Question: My code:
'''
if (msg.startsWith(prefix + 'DM')) {
message.delete()
if (message.channel instanceof Discord.DMChannel);
else if (!message.member.roles.some(r => ["ugc-mod"] + ["ugc-admin"] + ["ugc-manager"].includes(r.name))) return message.reply("❌ Sorry, you don't have permissions to use this!");
var member = message.mentions.members.first();
if (!member)
return message.reply("❌ Please mention a valid member of this server");
var dmMessage = args.join(' ');
var embedhelpmember = new Discord.RichEmbed()
.setTitle("Message:")
.addField('Server:', message.guild.name)
.addField("Message:", "'" + dmMessage + "'")
.addField("From:", message.author);
member.send(embedhelpmember);
message.delete();
}
'''
What I get when I do the dm commandtries
The bot trys do mention the user that it is sending the dm to, how would i make it so it does not mention the user at all?
Thanks.
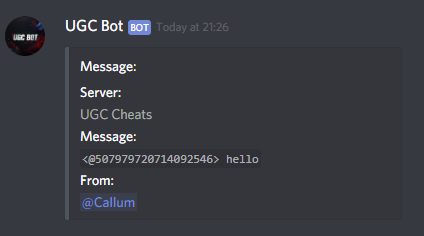
Answer: You can either decide to write the name without the mention or to not show the name at all.
If you want not to display any name, delete the line with:
'''
.addField("From:", message.author);
'''
If you want to display their name change it into one of the following:
'''
.addField("From:", message.author.tag); // 'UserName#1234'
.addField("From:", message.member.displayName); // 'MemberNickName in the guild'
'''
If you want to remove that plain mention in the 'Message' field, use <URL> before joining the array.
'''
args.shift();
var dmMessage = args.join(' ');
'''